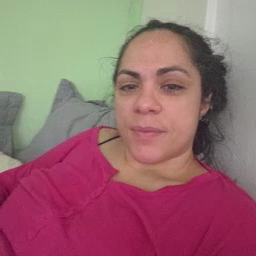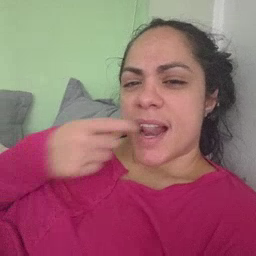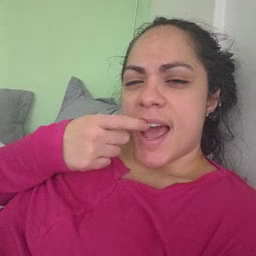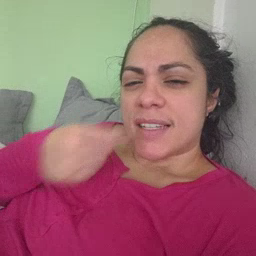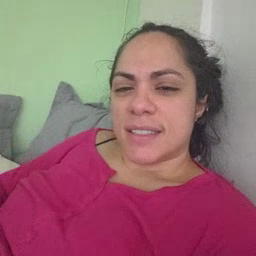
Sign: glasswindow